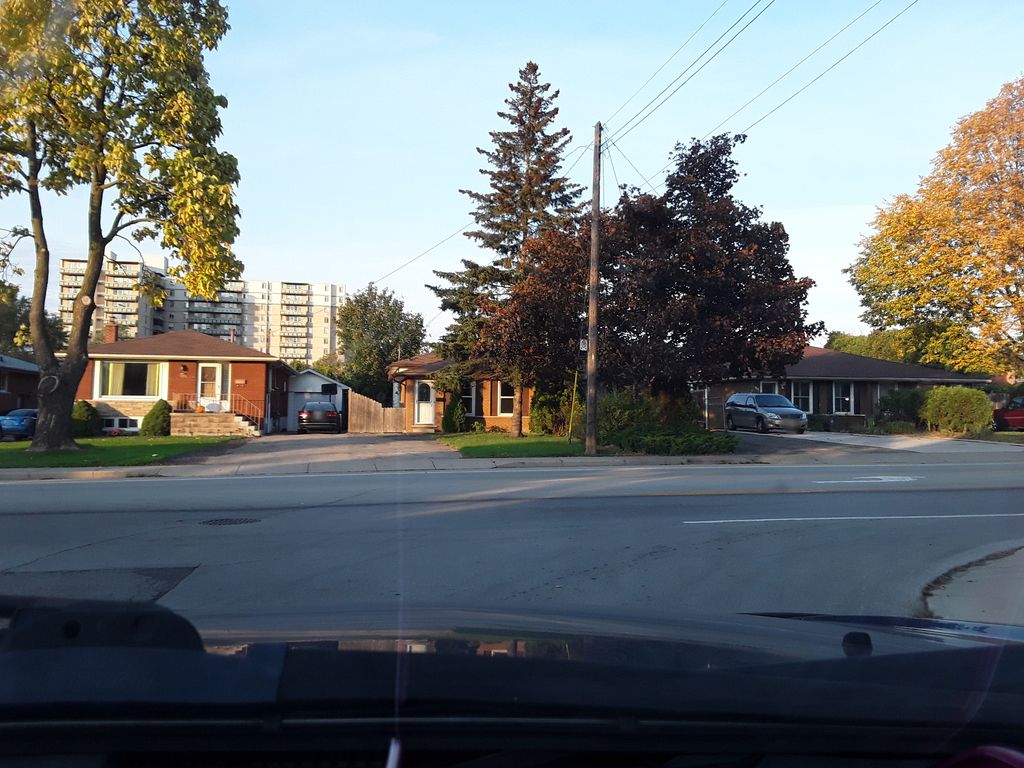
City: hamilton